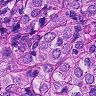
Metastatic tissue present: yes